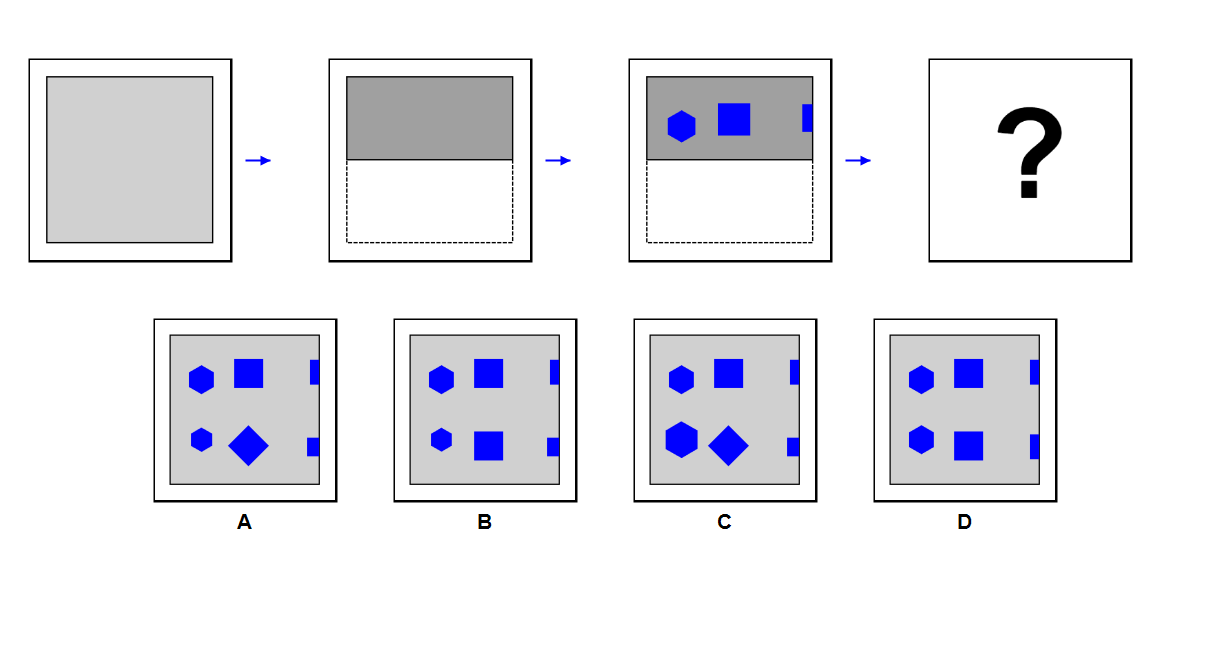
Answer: D